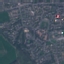
Land use / land cover: Residential